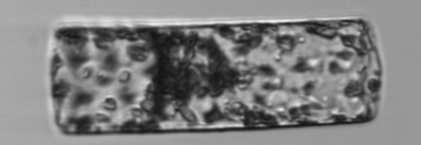
Label: Guinardia_flaccida